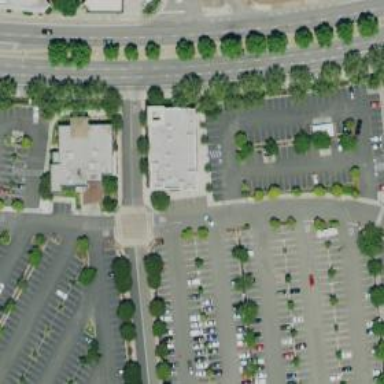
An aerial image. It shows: Parking space is available.